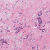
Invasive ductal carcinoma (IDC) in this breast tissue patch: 1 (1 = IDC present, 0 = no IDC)